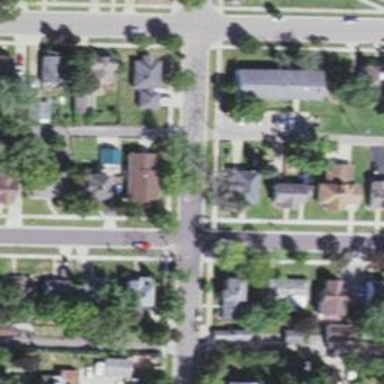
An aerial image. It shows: Alley classified as service road.